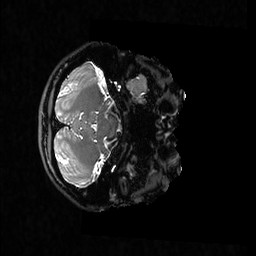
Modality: T2w
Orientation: axial
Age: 46
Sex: female
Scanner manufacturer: ge
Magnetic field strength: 3 T
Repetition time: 3.202 s
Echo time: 0.0669 s